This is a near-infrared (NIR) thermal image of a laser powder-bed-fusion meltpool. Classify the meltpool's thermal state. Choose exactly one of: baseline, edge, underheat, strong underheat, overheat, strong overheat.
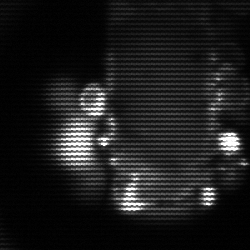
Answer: strong underheat